Question: So when I set options for Full calendar I have the following code
'''
var defaults = {
defaultView: 'agendaWeek',
header: {
left: '',
center: 'title',
right: ''
},
slotDuration: '00:20:00',
weekends: false,
editable: true,
allDaySlot: false,
eventDurationEditable: false,
height: "auto",
minTime: "08:00:00",
maxTime: "24:00:00",
axisFormat: 'h(:mm)a'
};
'''
And it gives me something like this

However, I do not want those 8:20am,8:40am tickers. What could I do to remove those?
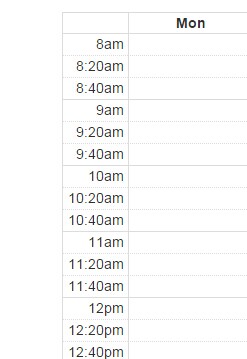
Answer: I think you can not do it setting properties of the calendar. But reviewing the source code you can see, inside function in charge of draw the html for every slot at <URL>:
'''
((!slotNormal || !minutes) ? // if irregular slot duration, or on the hour, then display the time
'''
So, if you change that line to display only when the minutes are 0 (o'clock!)
'''
((!minutes) ?
'''
Then you are done.